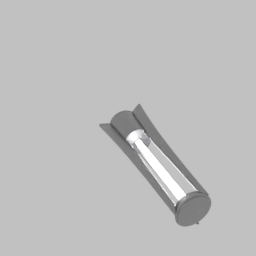
Label: lighting